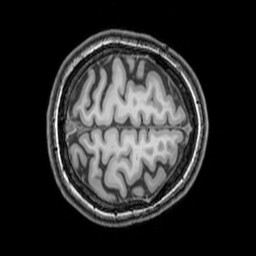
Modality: T1w
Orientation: axial
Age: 22
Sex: female
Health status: healthy
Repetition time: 0.081 s
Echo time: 0.037 s